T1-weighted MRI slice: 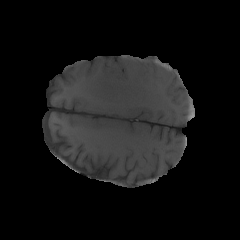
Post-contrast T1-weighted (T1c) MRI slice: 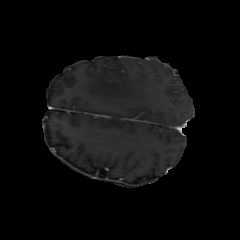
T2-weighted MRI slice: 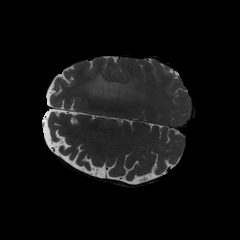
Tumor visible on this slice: yes